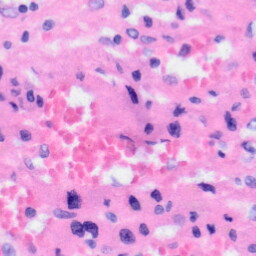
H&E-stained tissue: Liver